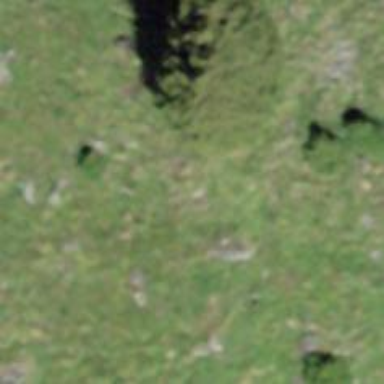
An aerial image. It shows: Needle-leaved tree in nature.